Question: Image shows the way crystal reports opens for me.
only small portion of report is visible.it works on other computers.
i tried to uninstall report viewer and crystal report,
installed again..still no change.
using SAP Crystal reports 13.0.4.705,
MS Report viewer 2010 SP1 redisributable,
vb.net 3.5
plz help me.Thanks in advance

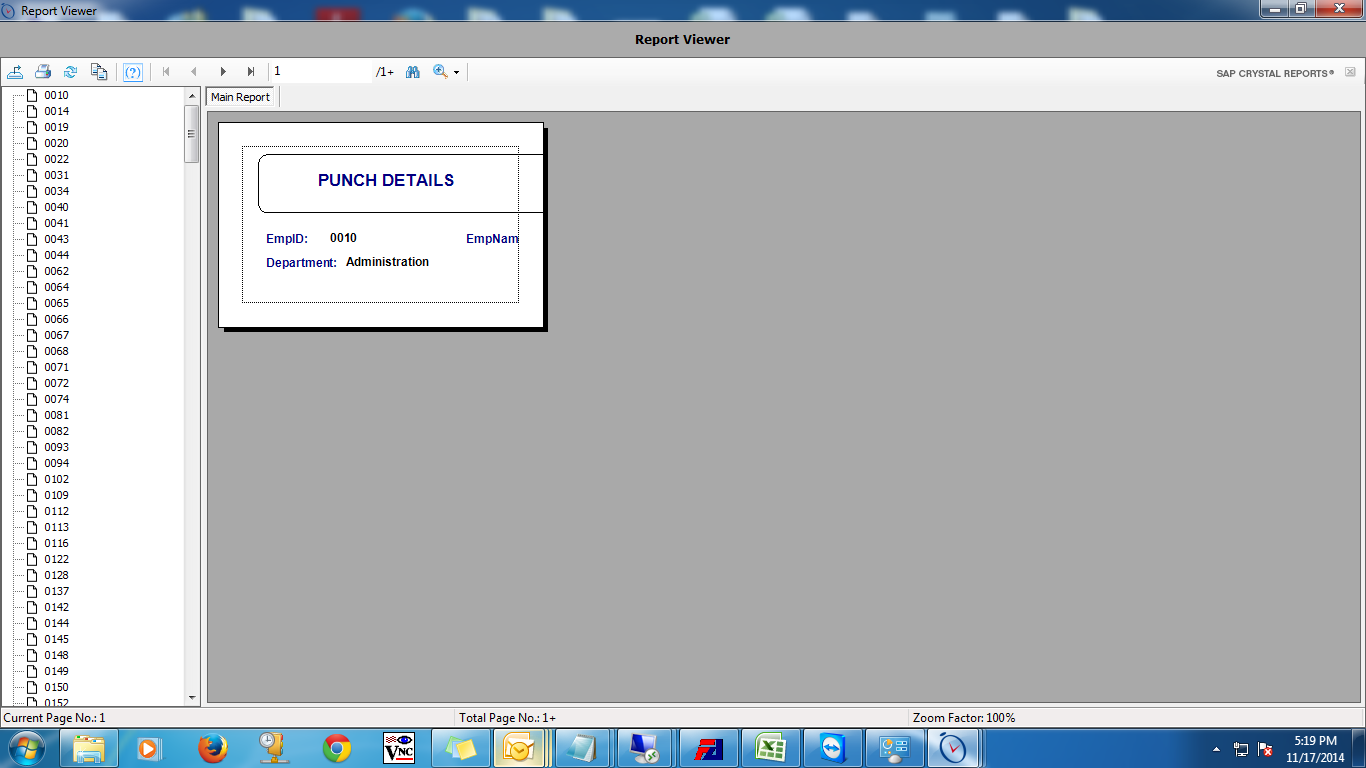
Answer: Maybe you have a default printer for cards or something similar.
Change your printer and execute again.